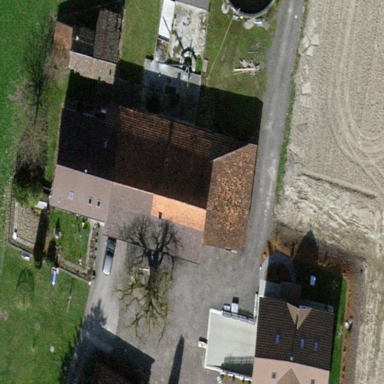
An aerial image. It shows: Farmyard area.